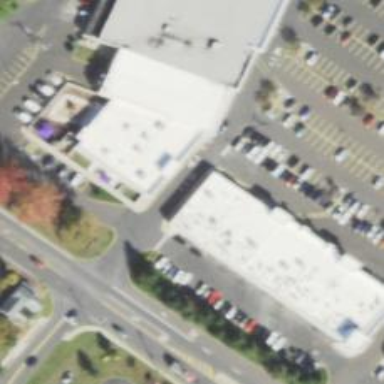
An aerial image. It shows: Pharmacy providing healthcare services.